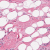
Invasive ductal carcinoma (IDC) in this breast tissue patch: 0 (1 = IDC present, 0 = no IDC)